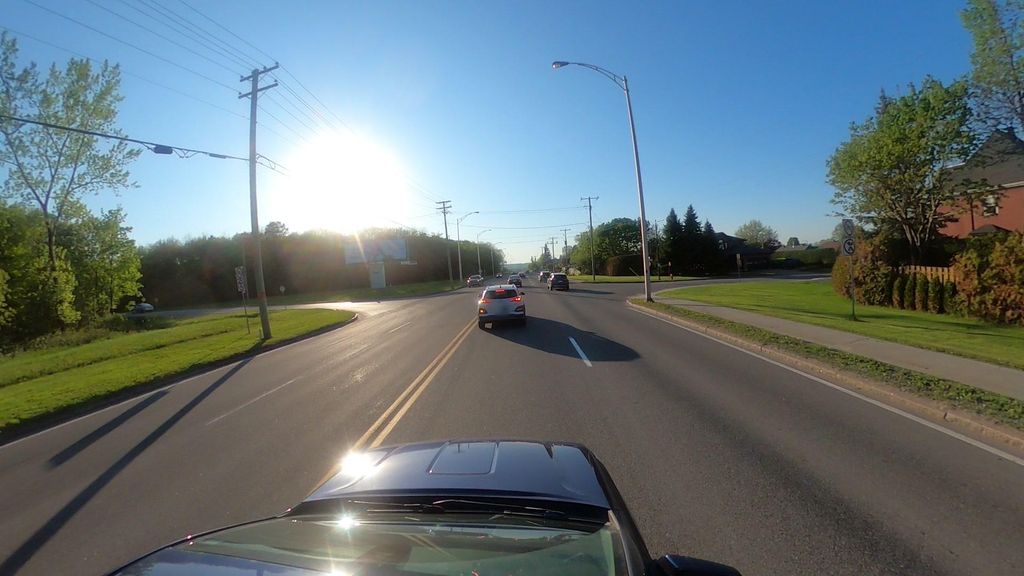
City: quebec_city